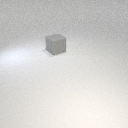
large gray rubber cube